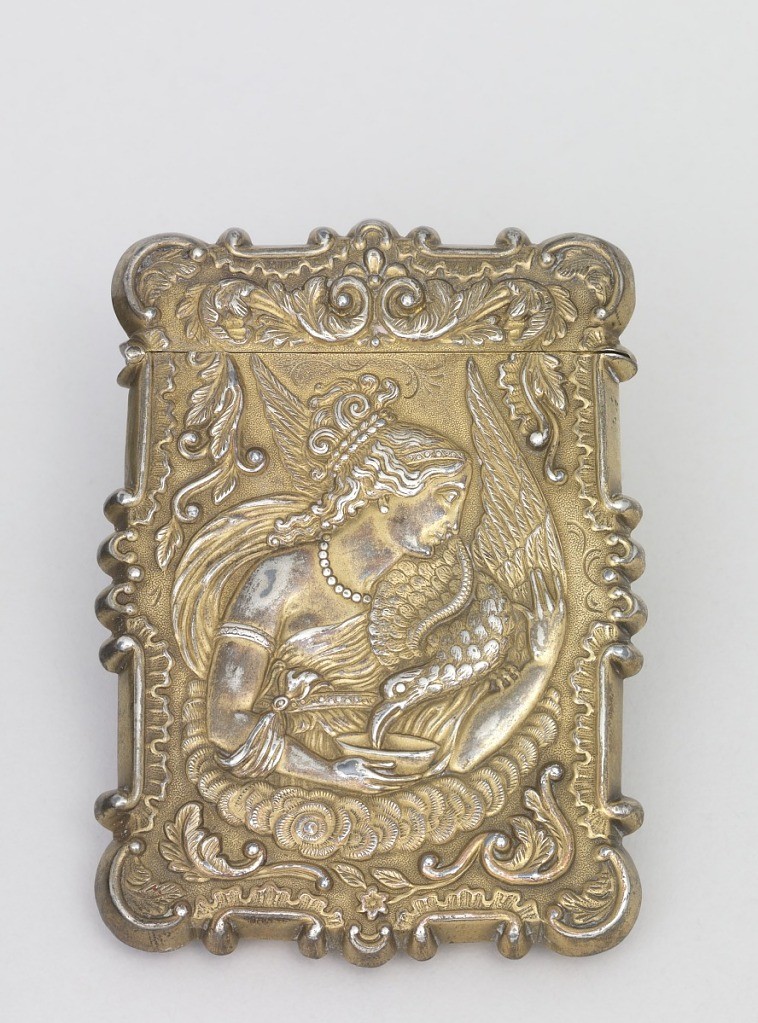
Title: Card case
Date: mid-19th century
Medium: Brass, silver wash
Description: On one side ornament shows a woman in Classical costume feeding an eagle, on the other, Trinity Church, New York; surrounded by leaf forms and scrolls.